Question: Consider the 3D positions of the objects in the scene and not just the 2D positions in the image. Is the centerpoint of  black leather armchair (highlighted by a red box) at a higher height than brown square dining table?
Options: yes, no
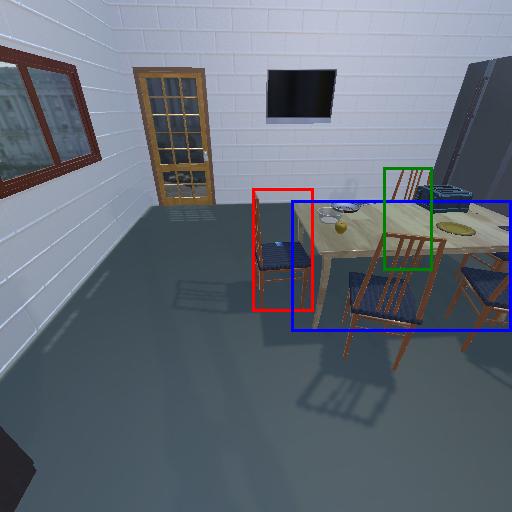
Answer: yes